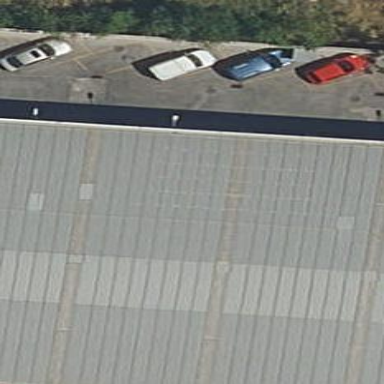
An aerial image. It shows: Industrial building.